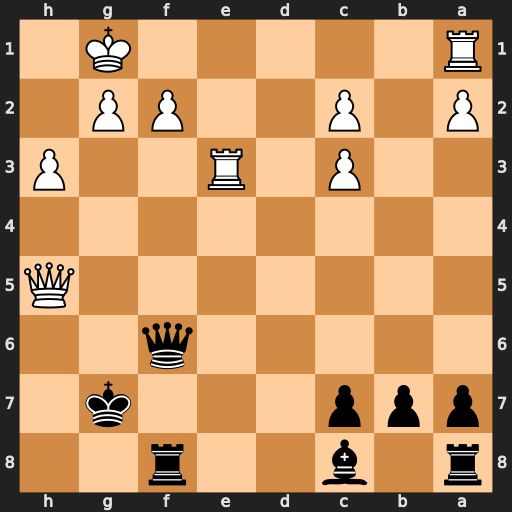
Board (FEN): r1b2r2/ppp3k1/5q2/7Q/8/2P1R2P/P1P2PP1/R5K1
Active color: b
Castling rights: -
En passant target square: -
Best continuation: Qxf2+ Kh1 Qxe3